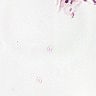
Metastatic tissue present: no